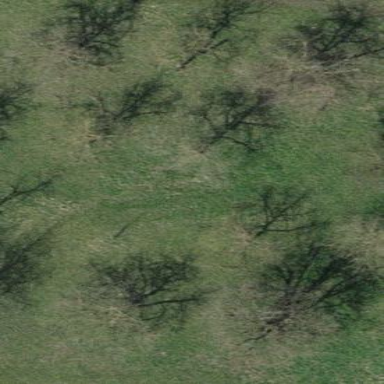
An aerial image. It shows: Orchard.